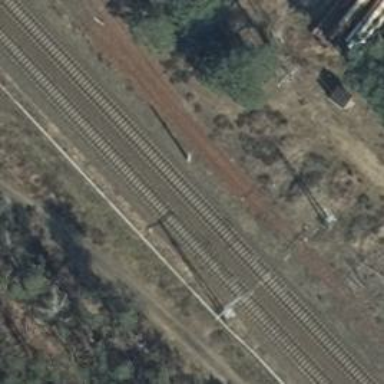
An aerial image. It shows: Railway switch.